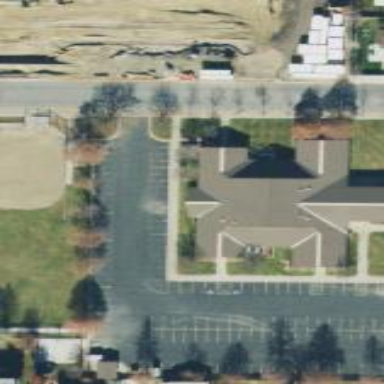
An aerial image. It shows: Building serving as place of worship.